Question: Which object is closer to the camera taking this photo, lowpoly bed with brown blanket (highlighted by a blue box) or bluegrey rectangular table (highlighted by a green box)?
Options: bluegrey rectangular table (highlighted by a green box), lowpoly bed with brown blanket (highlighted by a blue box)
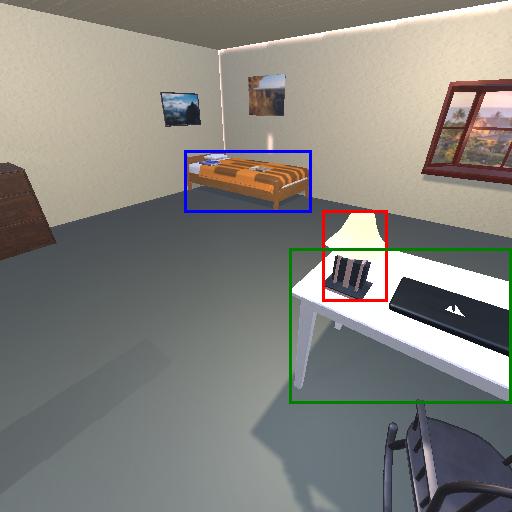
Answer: bluegrey rectangular table (highlighted by a green box)